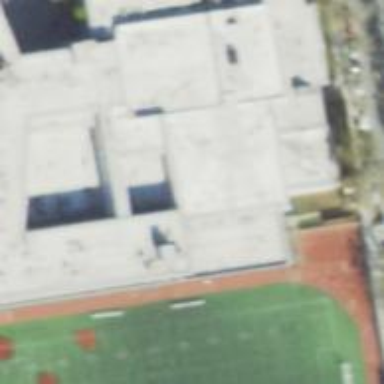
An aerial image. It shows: School.